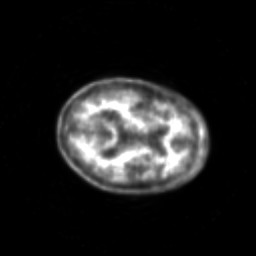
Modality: PET
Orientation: axial
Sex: female
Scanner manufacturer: siemens